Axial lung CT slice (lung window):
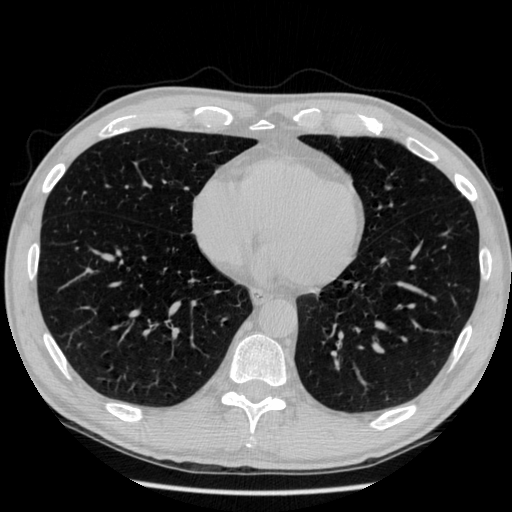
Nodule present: no